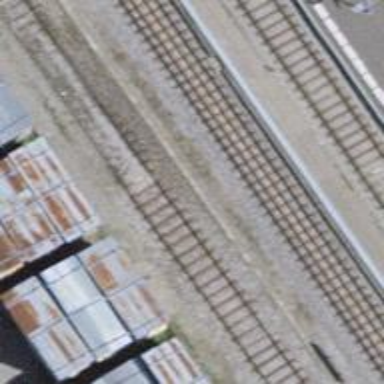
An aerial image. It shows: Stop position for public transport on the railway.